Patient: sex F, age 71
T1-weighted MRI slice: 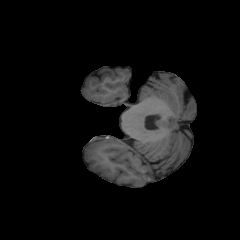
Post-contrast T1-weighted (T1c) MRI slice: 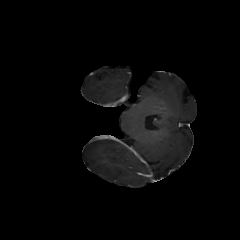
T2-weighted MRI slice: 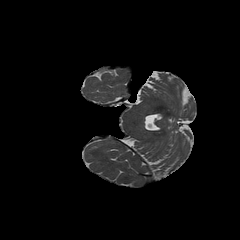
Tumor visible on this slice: no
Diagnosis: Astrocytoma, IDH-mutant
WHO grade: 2